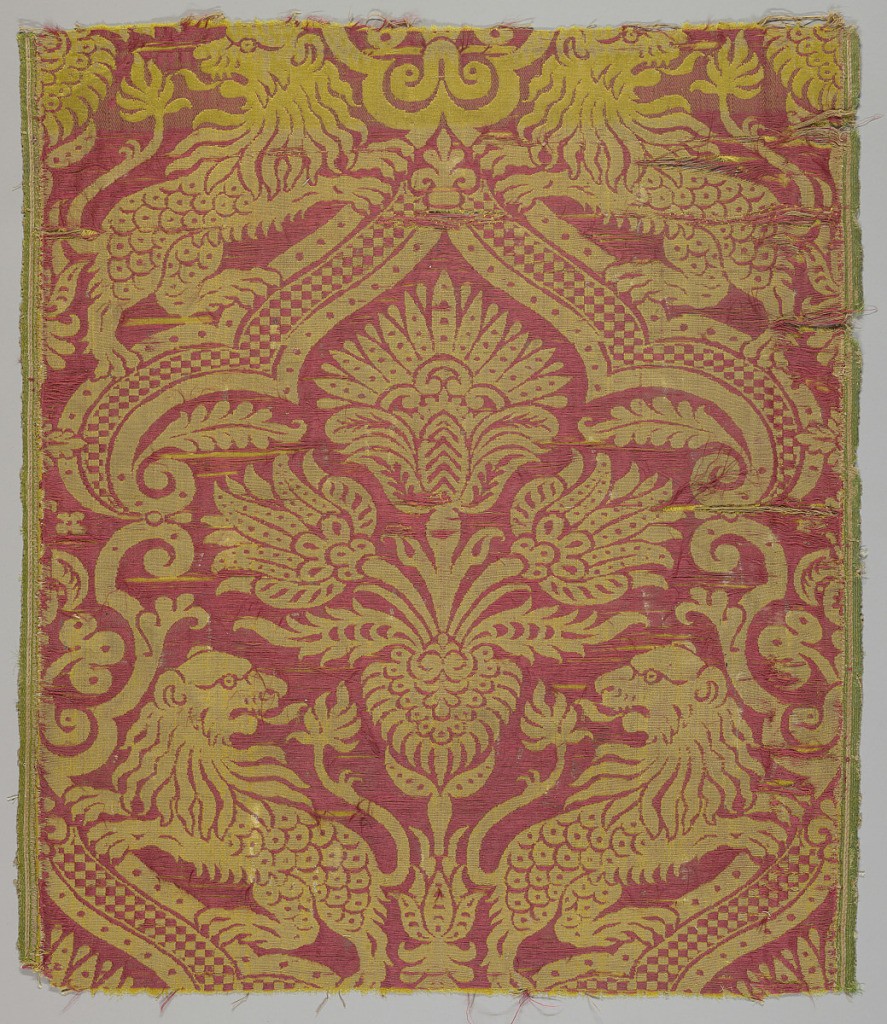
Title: Fragment
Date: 17th century
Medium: silk, linen Technique: plain compound satin (brocatelle)
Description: Addorsed and confronted lions with checkered band motif and flowers in red and yellow.